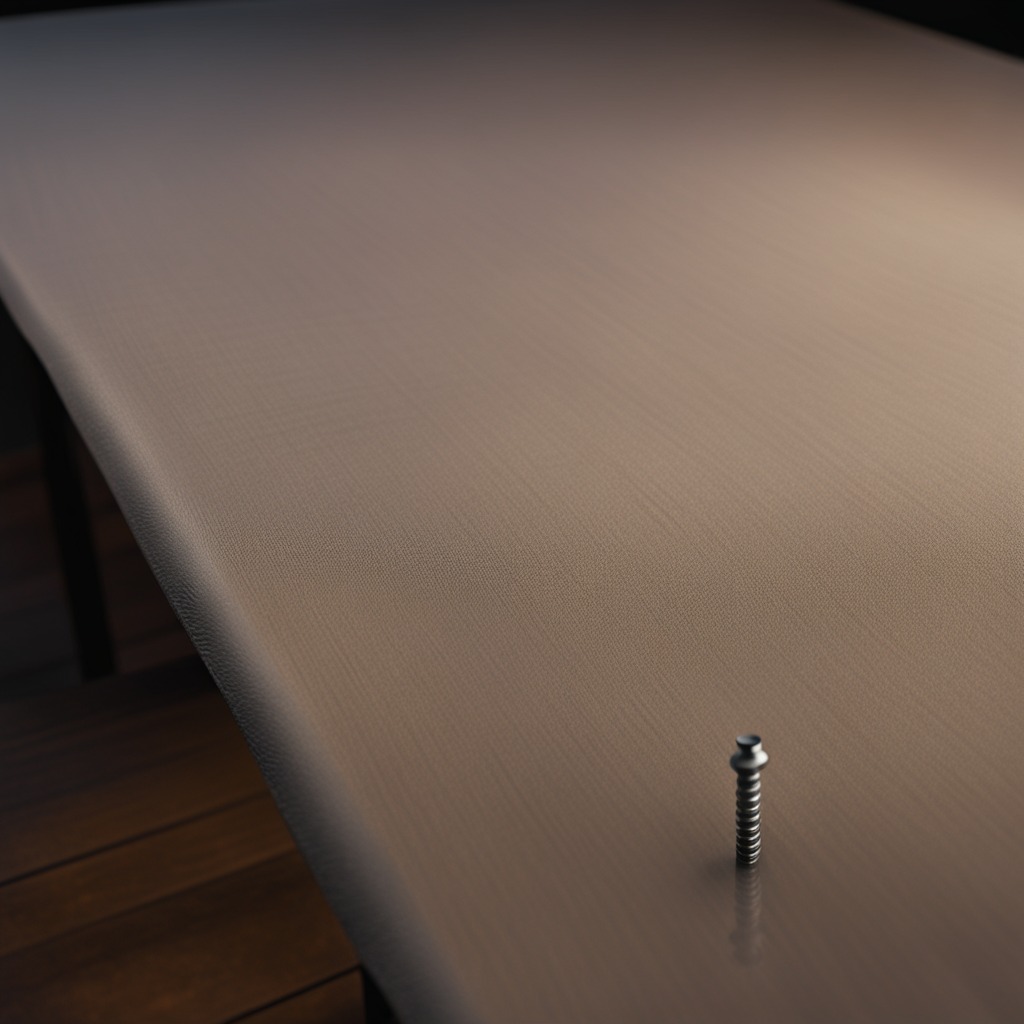
A metal screw lies on a wooden table inside a workshop at night with soft shadows worn but beneath the cloth.